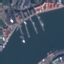
Land use / land cover class: River